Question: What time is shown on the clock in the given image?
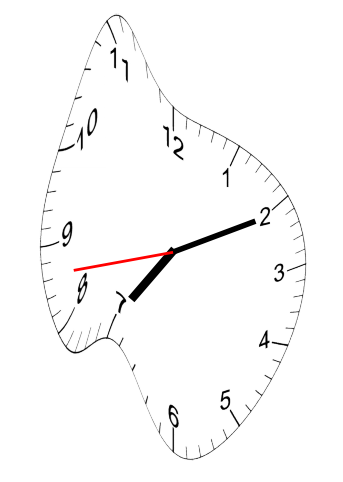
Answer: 07:10:43